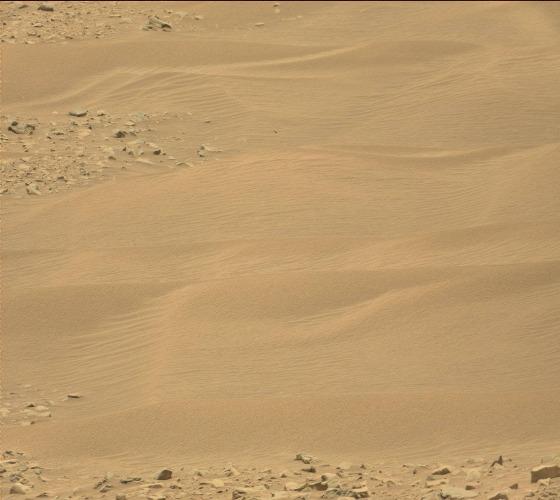
Terrain classes present: Gravel / Sand / Soil, Rock